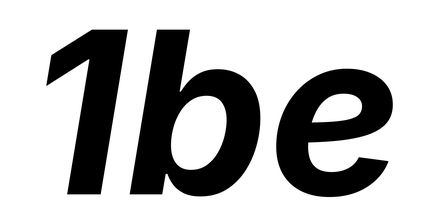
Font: Inter-Italic_Bold_Italic